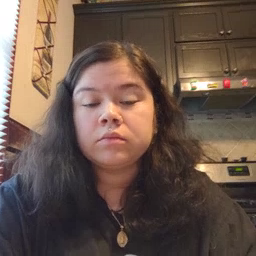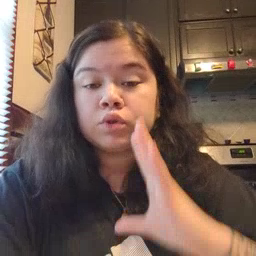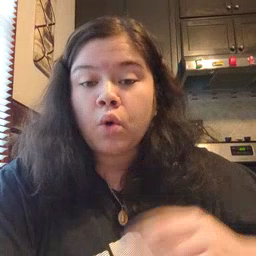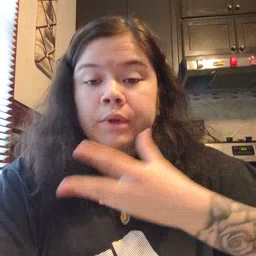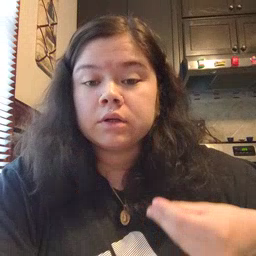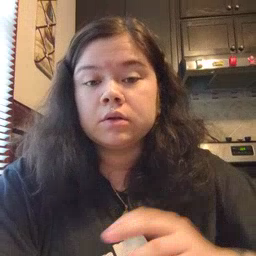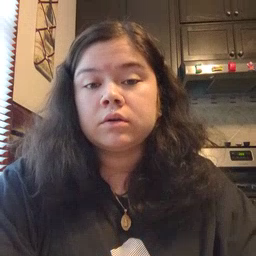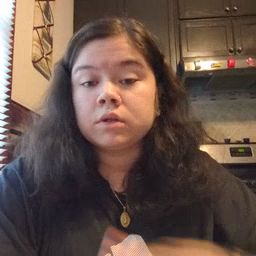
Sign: story